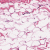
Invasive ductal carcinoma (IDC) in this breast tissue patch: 0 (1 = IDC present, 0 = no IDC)